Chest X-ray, AP view. Patient: 50 years old, sex M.
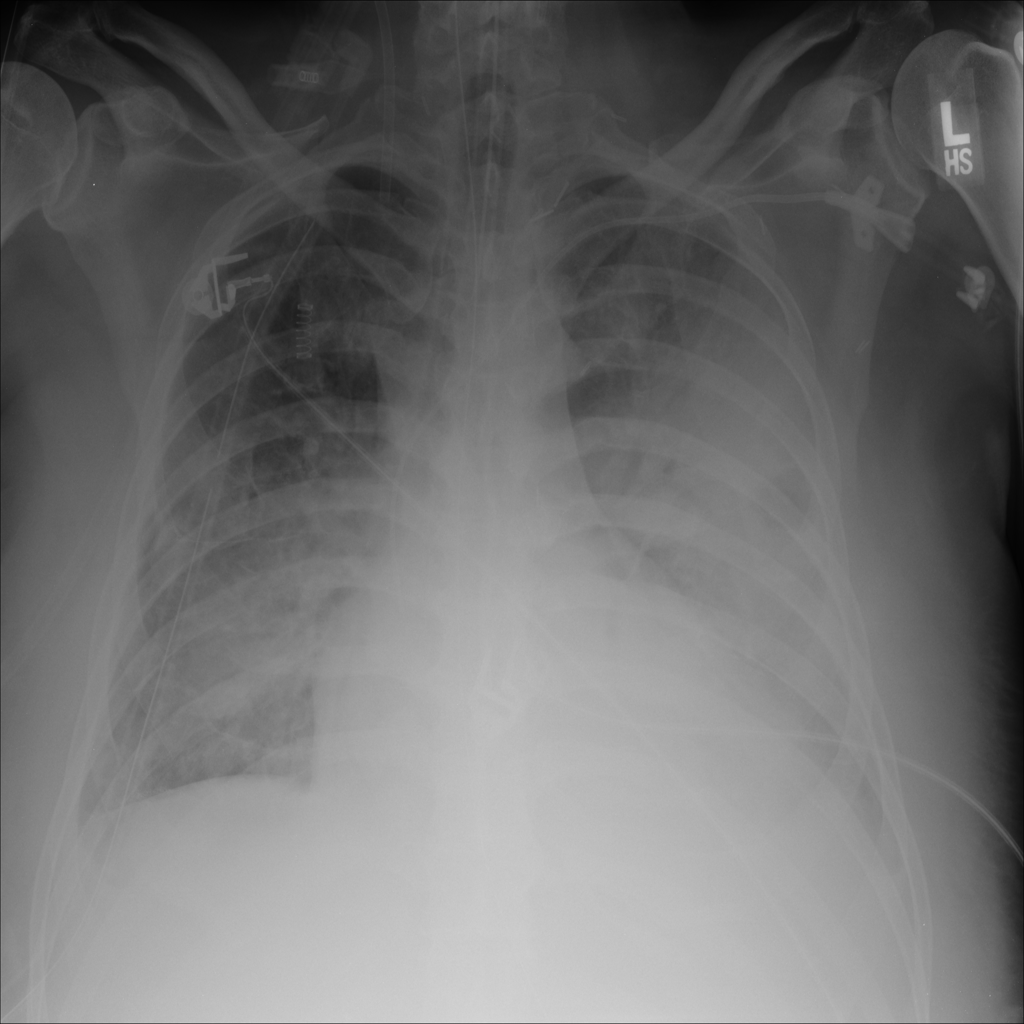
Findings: Consolidation, Infiltration